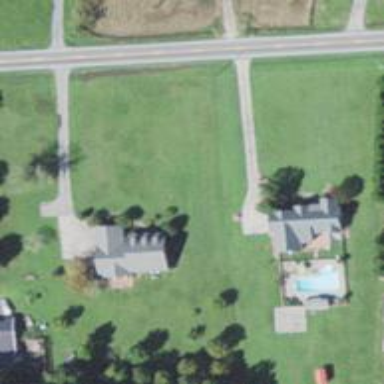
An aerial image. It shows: Driveway.